Question: I am unsure what something like this would be called, (hence the clumsy title) but I need something like this for something I'm working on. I can't describe it well in words, but I hope this drawing explains for me:

What would be the fastest way of getting the number of "on-bits", "3" in this example, when everything after the arbitrary "index" (5 for example) is to be ignored?
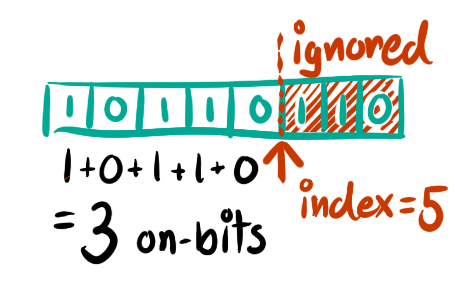
Answer: First do 'input &= 0xfffffff8' (or the equivalent for your input type) to clear the three rightmost bits. Then <URL>.